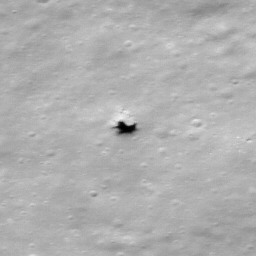
Pit: Stevinus 9b
Host crater: Stevinus
Host type: impact_melt
Lunar coordinates: latitude -32.94, longitude 54.745